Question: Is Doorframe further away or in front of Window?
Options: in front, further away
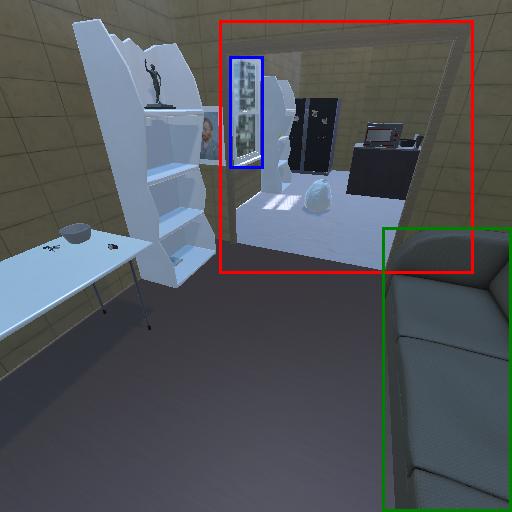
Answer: in front